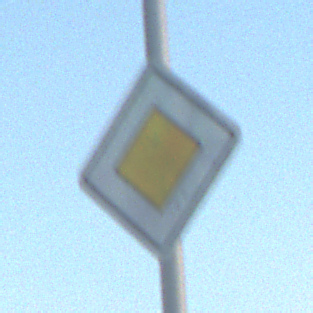
Verkehrszeichen: Vorfahrtsstrasse
Umgebung: Outdoor, Nature
Tageszeit: SunriseSunset
Wetter: Clear
Licht: Natural
Jahreszeit: Winter
Kontrast: LowContrast